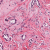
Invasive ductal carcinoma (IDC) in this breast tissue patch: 1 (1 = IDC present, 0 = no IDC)